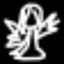
Label: angel